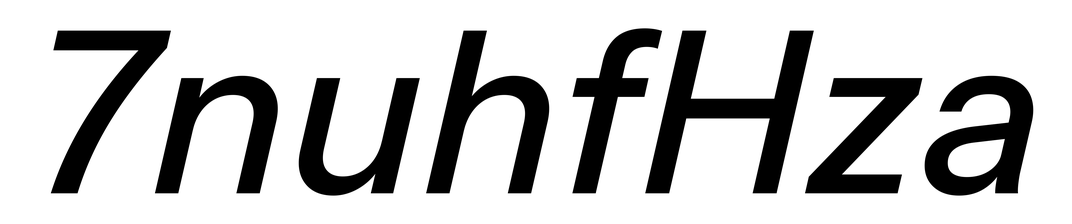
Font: InstrumentSans-Italic_Medium_Italic